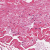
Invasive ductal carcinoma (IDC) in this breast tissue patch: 0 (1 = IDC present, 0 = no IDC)